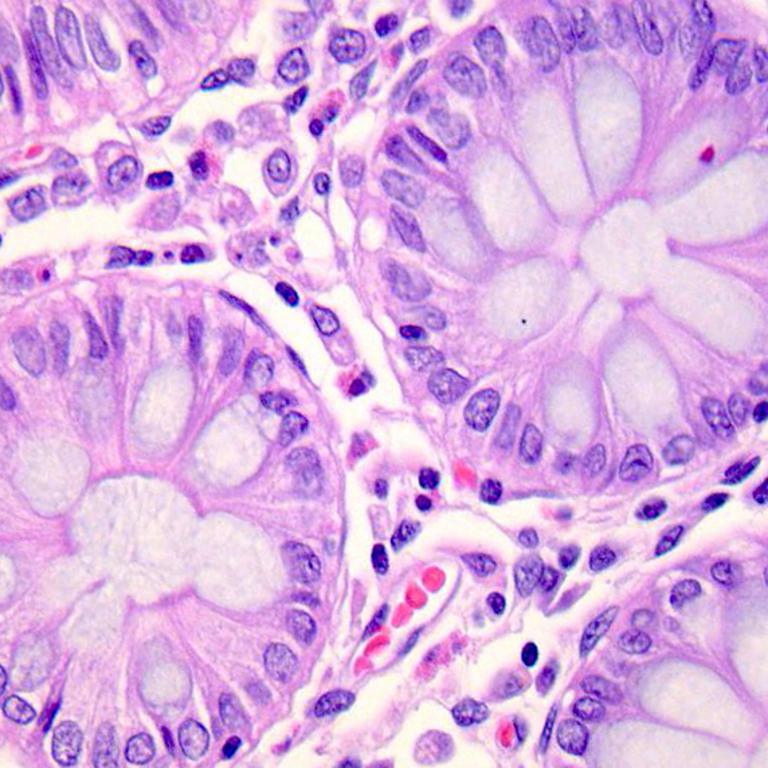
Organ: colon
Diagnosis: benign